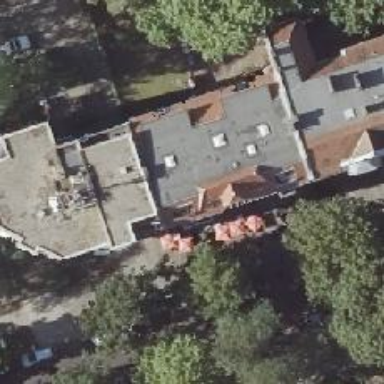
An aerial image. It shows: Pub.